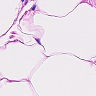
Metastatic tissue present: no